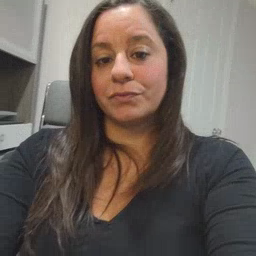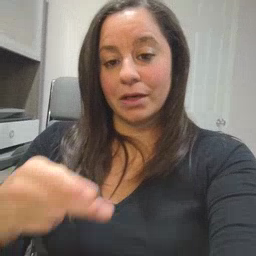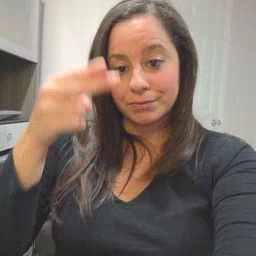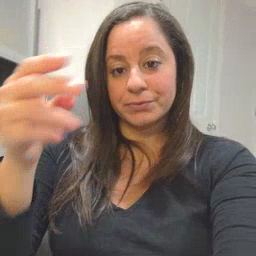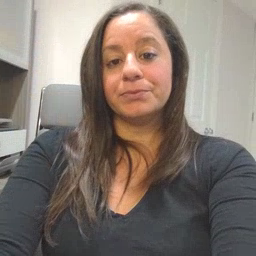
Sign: high